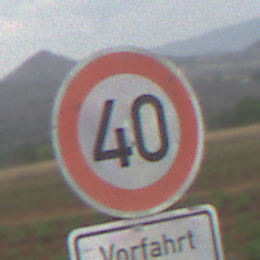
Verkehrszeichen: Geschwindigkeit40
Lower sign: HinweisGeaenderteVorfahrtVerkehrsfuehrungVerkehrsregelung1
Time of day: Midday
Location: Outdoor (Nature)
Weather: PartlyCloudy
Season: NotSpecified
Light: Natural